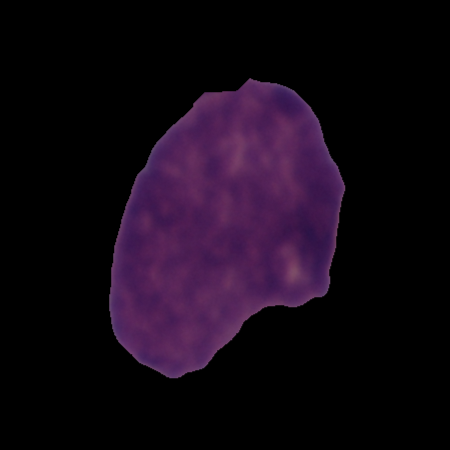
Label: cancer